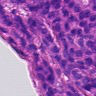
Metastatic tissue present: yes